Question: Like twitter did:

I have a PageViewController inside a UITabBarController which in turn is inside a UINavigationController.
Could anyone tell me how to show the page indicator inside the navigation bar?
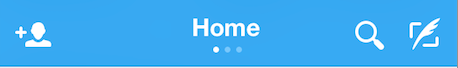
Answer: Edit: I just figured out that navigationController.viewControllers only contains the stack.
I will post an edit in a minute
Edit 2: Well, it seems that you have to know the number of view controllers before hand.
Maybe not the best solution, but it works for me. Just tried :)
'''
@interface ViewController () <UINavigationControllerDelegate>
@property (nonatomic, strong) UIPageControl *pageControl;
@end
@implementation ViewController
- (void)viewDidLoad
{
[super viewDidLoad];
UINavigationController *navController = self.navigationController;
navController.delegate = self;
navController.navigationBar.barTintColor = [UIColor colorWithRed:.2
green:.4
blue:.9
alpha:1];
CGSize navBarSize = navController.navigationBar.bounds.size;
CGPoint origin = CGPointMake( navBarSize.width/2, navBarSize.height/2 );
self.pageControl = [[UIPageControl alloc] initWithFrame:CGRectMake(origin.x, origin.y,
0, 0)];
//Or whatever number of viewcontrollers you have
[self.pageControl setNumberOfPages:2];
[navController.navigationBar addSubview:self.pageControl];
navController.delegate = self;
}
- (void)navigationController:(UINavigationController *)navigationController willShowViewController:(UIViewController *)viewController animated:(BOOL)animated
{
int index = [navigationController.viewControllers indexOfObject:viewController];
self.pageControl.currentPage = index;
}
@end
'''
Here are some screenshots.